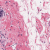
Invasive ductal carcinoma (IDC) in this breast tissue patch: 0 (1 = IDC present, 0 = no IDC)